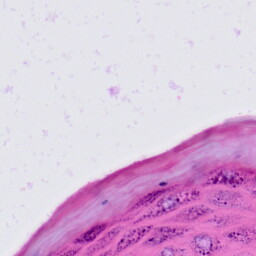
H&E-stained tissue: Skin